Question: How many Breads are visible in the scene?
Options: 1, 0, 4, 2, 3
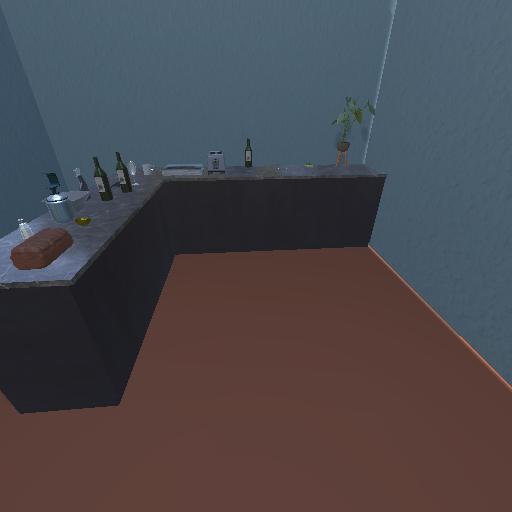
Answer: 1